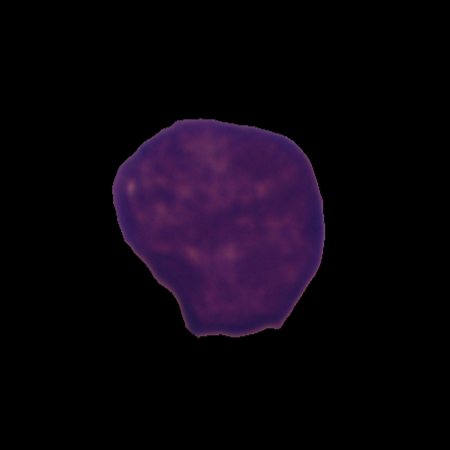
Label: cancer